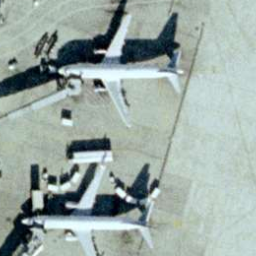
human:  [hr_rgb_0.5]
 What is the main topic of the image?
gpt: airplane